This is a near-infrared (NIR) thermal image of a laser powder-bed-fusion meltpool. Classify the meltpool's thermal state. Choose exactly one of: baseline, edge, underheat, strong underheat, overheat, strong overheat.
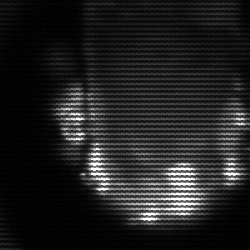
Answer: baseline